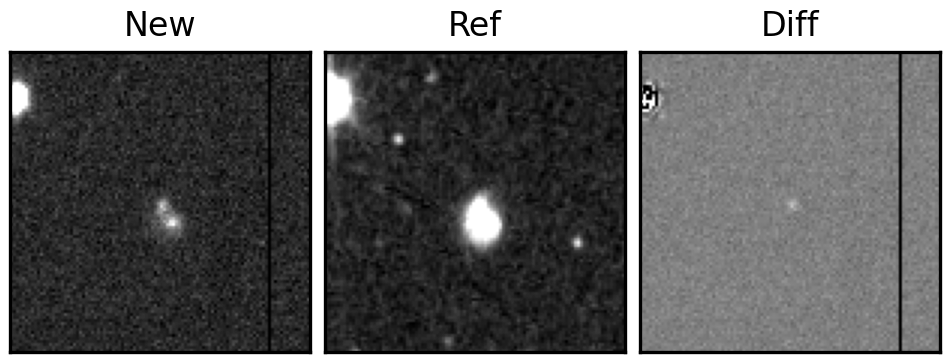
Label: real